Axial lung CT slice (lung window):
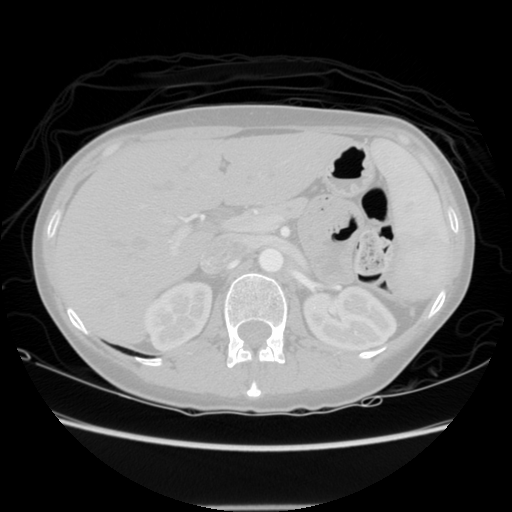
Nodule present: no